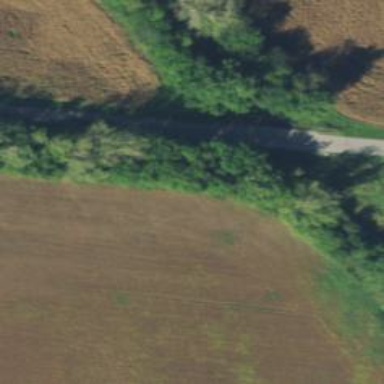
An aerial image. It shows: Unclassified road.